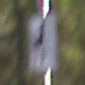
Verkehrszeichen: VerlaufVorfahrtsstrasse7
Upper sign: VorfahrtGewaehren
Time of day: MorningAfternoon
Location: Outdoor (Nature)
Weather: Clear
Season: Winter
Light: Natural